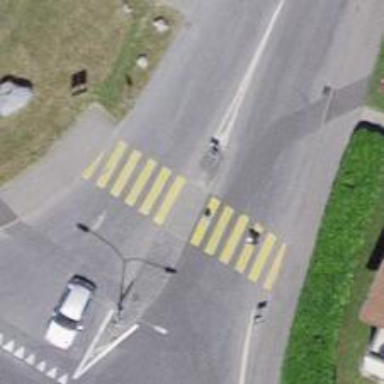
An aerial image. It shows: Marked road crossing with pedestrian island.